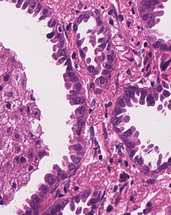
Tumor epithelial tissue: yes
Tumor-associated stroma tissue: yes
Normal tissue: no